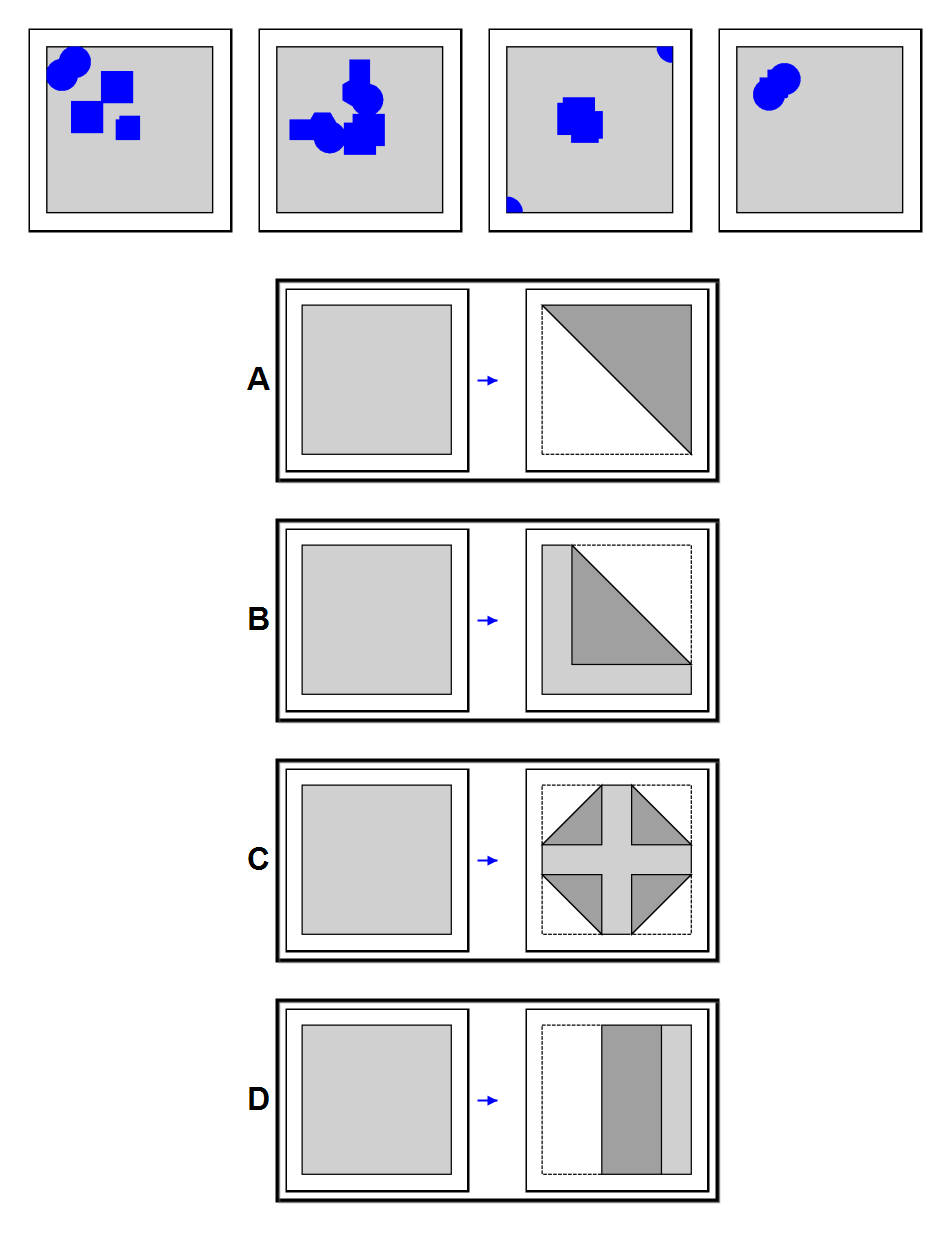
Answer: A